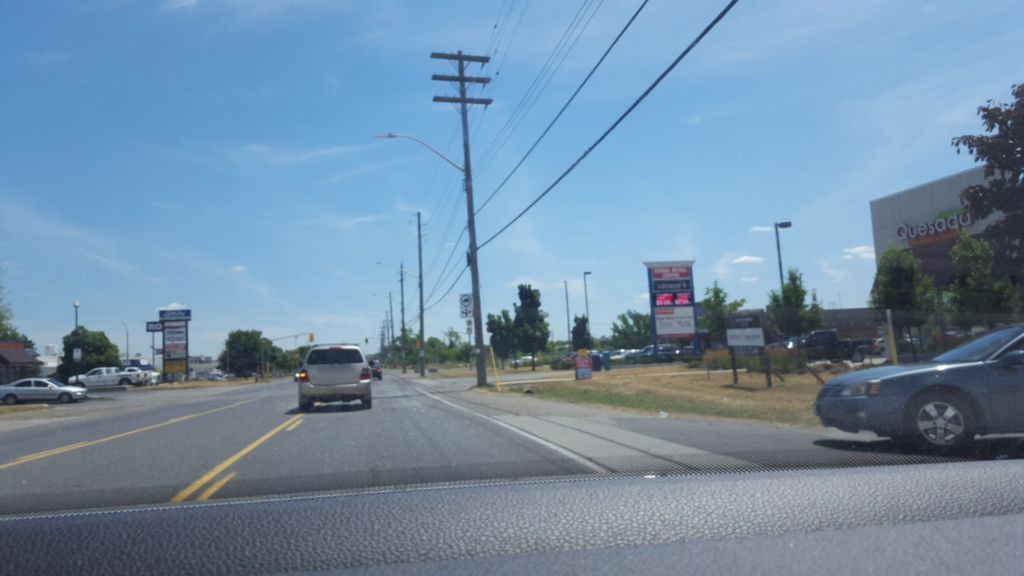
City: hamilton